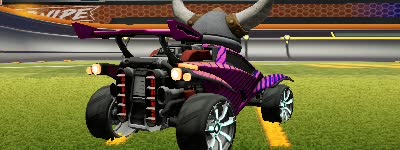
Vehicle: octane